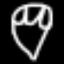
Label: diamond